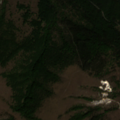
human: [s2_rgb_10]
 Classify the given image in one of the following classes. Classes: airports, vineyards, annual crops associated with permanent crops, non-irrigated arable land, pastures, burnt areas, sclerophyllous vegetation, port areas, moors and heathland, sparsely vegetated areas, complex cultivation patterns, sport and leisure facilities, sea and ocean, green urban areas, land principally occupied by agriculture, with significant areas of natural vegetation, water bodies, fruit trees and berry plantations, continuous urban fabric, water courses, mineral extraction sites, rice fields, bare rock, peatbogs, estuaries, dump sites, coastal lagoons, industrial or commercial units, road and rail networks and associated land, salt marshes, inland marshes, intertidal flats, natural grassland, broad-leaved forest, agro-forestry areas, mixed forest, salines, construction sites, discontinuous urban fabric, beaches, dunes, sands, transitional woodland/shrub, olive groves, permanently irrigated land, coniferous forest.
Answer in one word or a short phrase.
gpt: broad-leaved forest, natural grassland, transitional woodland/shrub